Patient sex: F
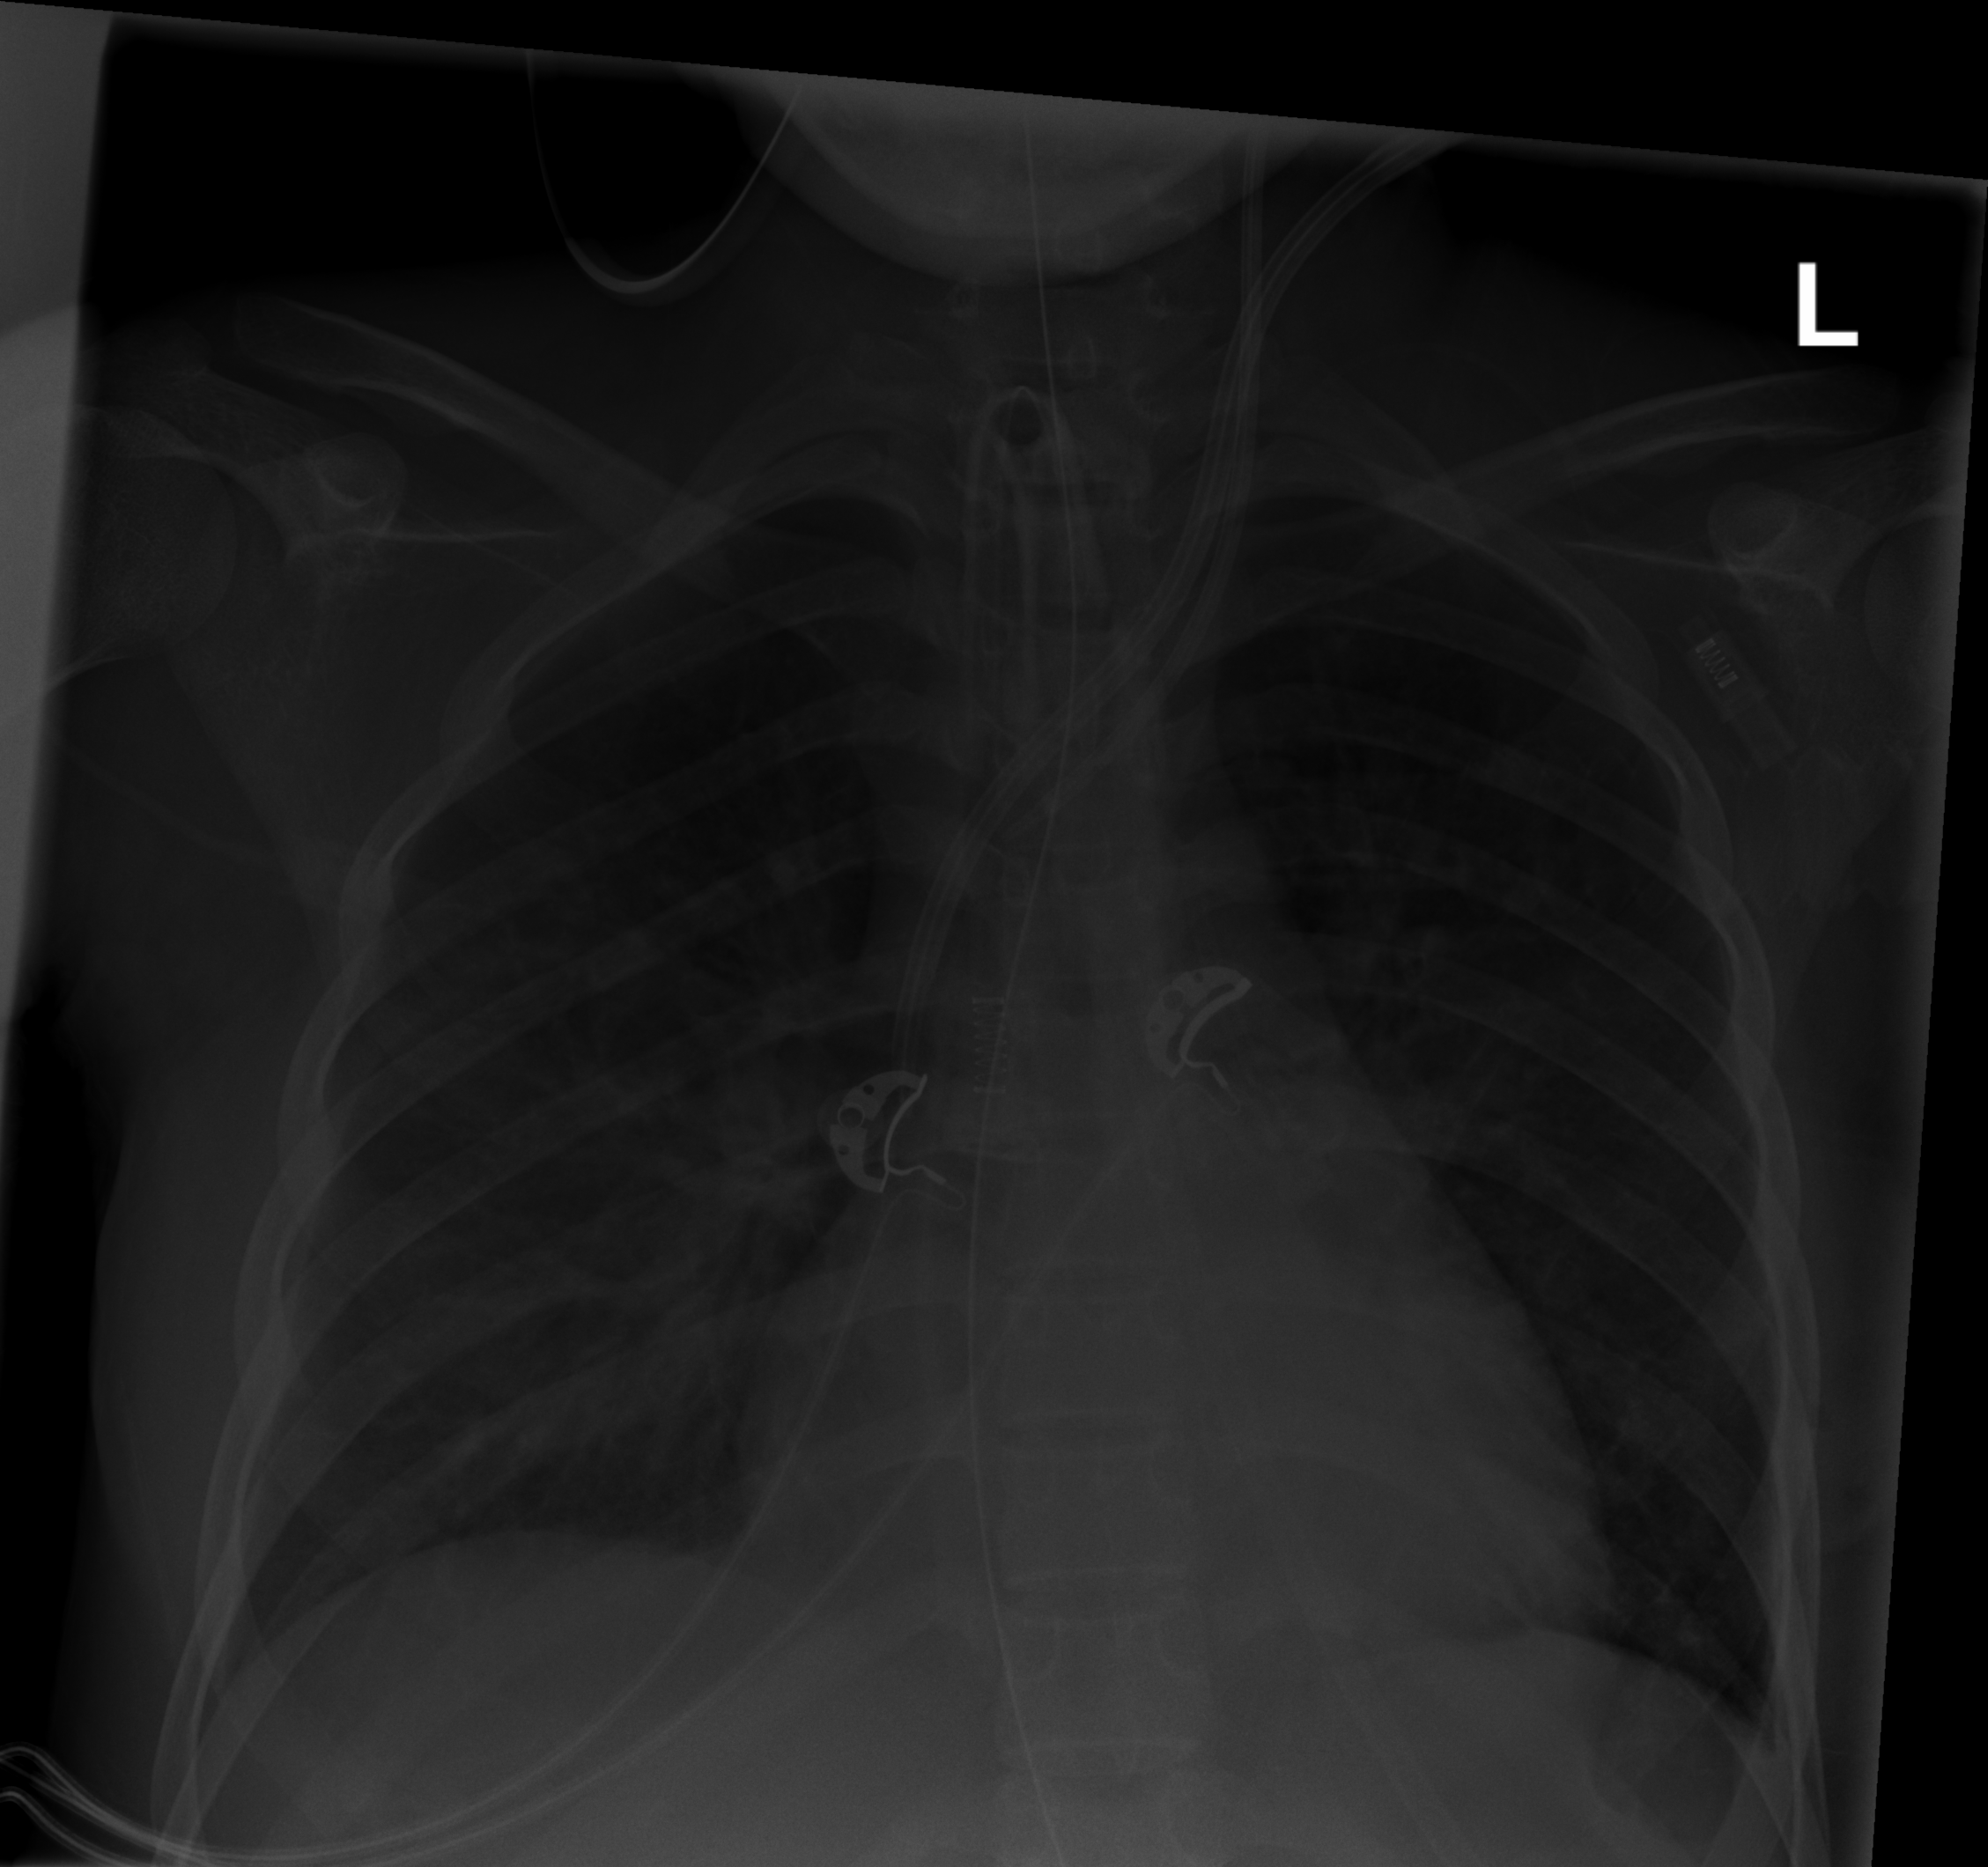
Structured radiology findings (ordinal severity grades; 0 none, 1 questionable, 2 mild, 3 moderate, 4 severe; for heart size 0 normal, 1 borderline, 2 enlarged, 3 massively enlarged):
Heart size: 0
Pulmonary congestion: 0
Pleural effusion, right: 0
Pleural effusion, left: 0
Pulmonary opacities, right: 2
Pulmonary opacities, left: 0
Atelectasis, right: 0
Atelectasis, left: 0